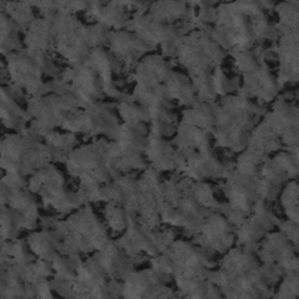
Label: frost